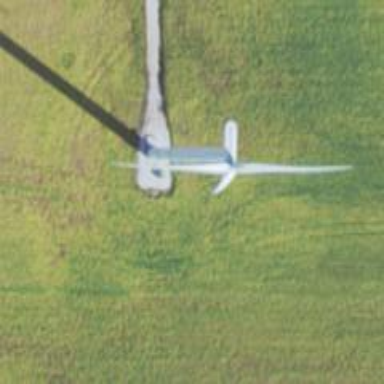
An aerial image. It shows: Wind generator using horizontal axis wind turbines.